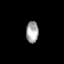
Tissue: prostate
Cell type: T cells
Senescence score: 0.7162
Nuclear area (px): 249
Mean DAPI intensity: 173.418